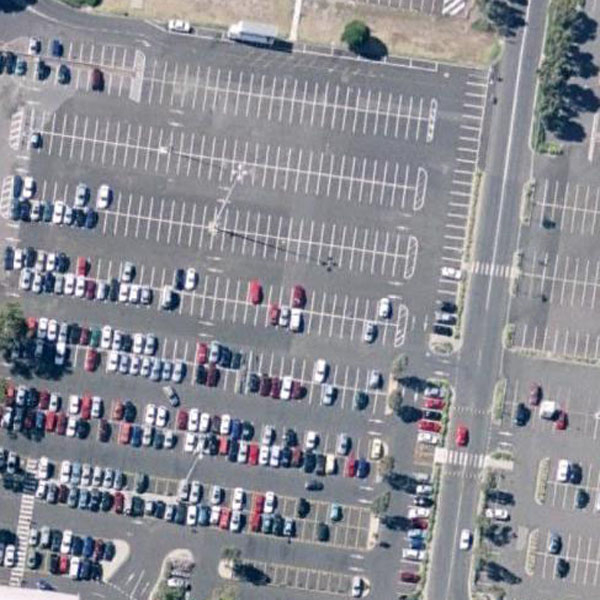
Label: Parking